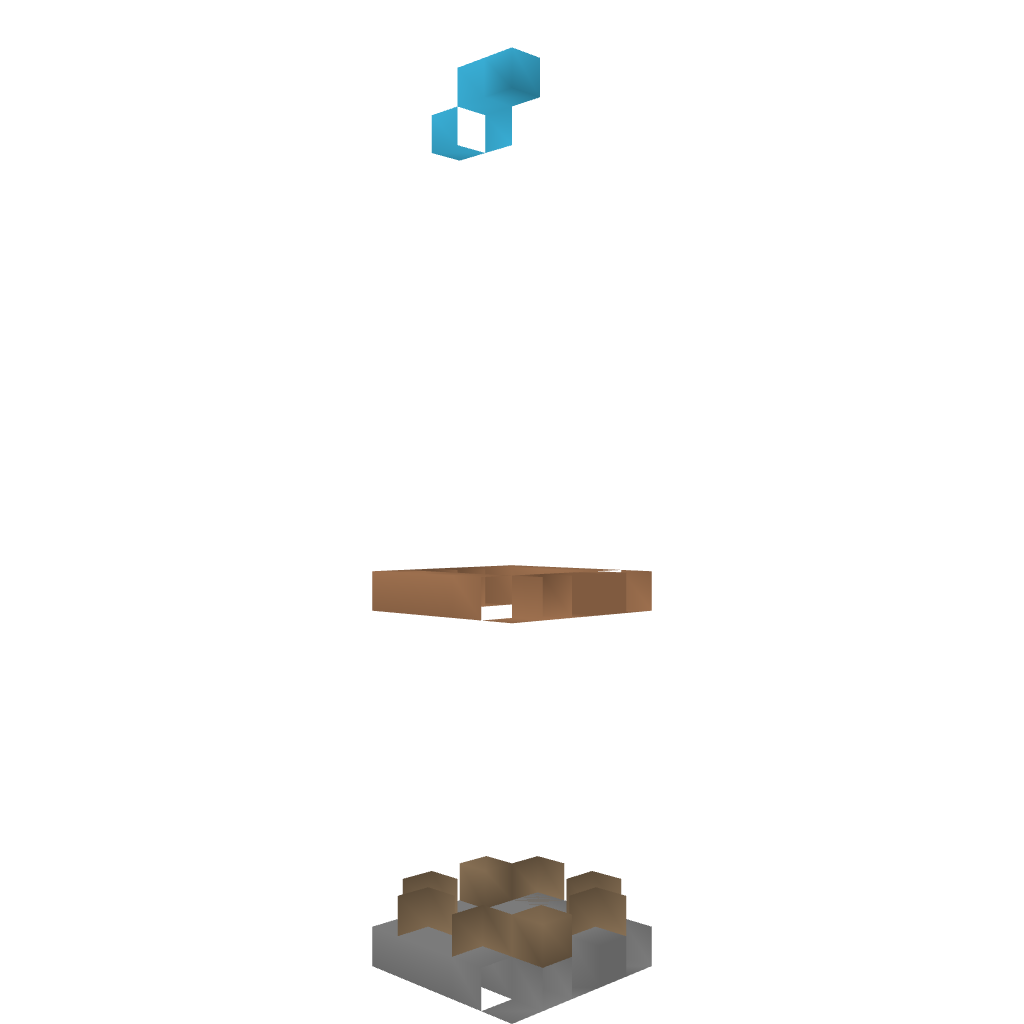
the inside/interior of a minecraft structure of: Water Tank